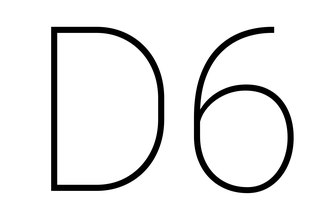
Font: Roboto_Thin